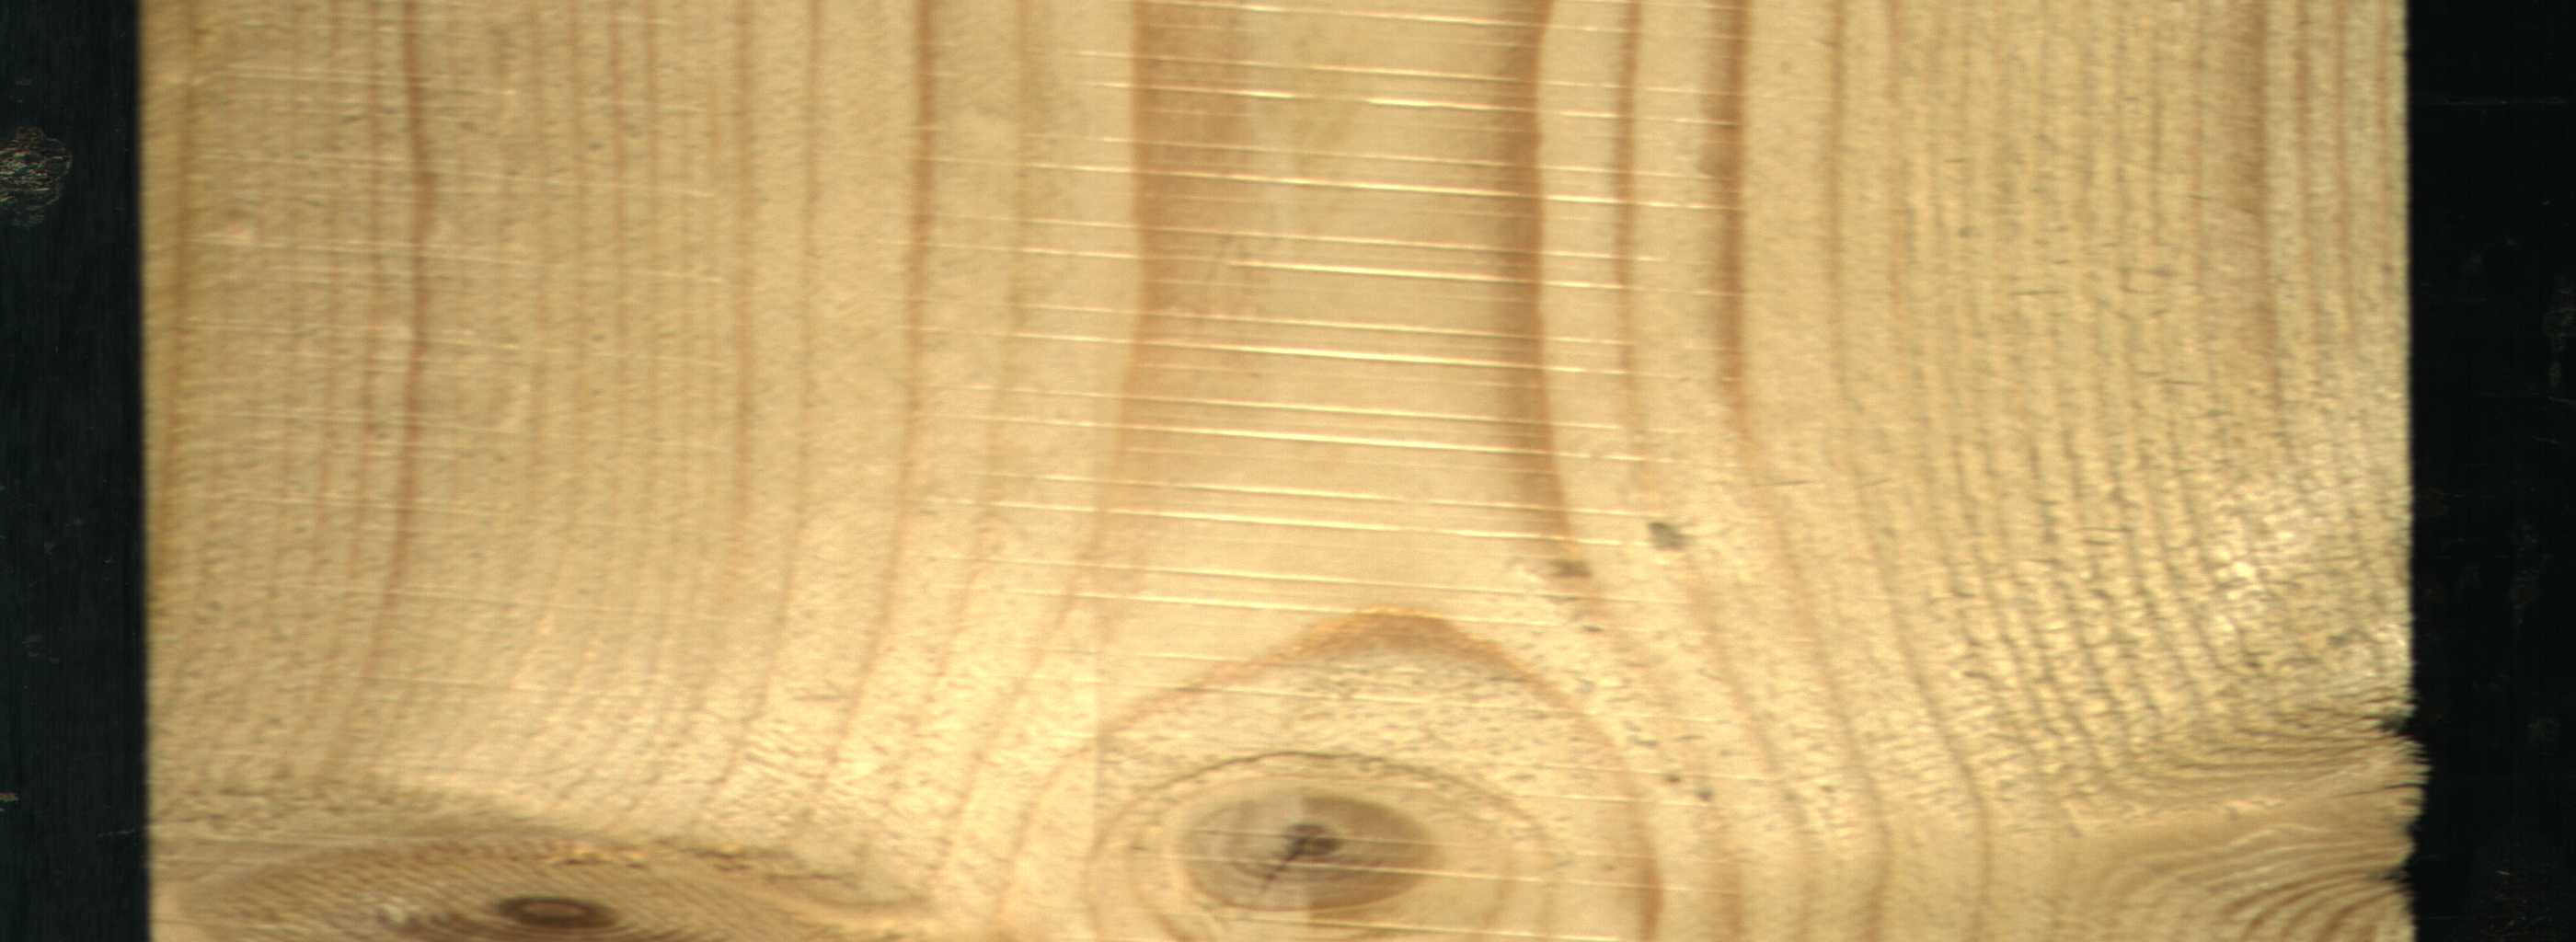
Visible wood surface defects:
Live_Knot
Live_Knot